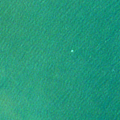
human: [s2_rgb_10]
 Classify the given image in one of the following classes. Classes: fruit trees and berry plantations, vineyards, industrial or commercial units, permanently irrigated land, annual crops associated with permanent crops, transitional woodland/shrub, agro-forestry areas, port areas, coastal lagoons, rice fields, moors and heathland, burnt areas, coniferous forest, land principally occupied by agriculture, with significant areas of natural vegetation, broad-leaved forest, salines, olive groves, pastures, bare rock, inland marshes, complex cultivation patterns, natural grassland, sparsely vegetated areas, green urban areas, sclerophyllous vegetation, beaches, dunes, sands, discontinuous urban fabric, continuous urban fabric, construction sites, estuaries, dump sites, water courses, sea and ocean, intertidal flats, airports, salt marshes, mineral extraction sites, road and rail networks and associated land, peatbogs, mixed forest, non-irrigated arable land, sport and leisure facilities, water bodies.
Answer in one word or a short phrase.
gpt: sea and ocean